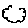
Label: cloud